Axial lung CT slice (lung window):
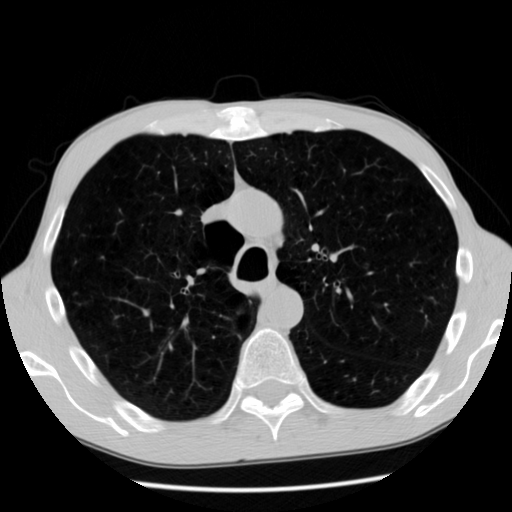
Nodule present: no